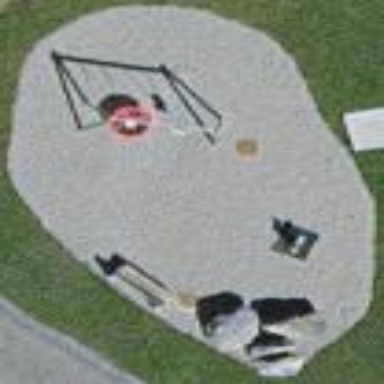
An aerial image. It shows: Playground area for leisure activities on the land.